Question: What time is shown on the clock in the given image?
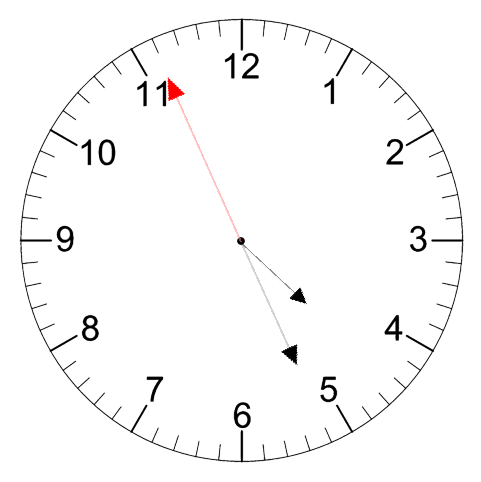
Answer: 04:25:56